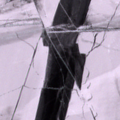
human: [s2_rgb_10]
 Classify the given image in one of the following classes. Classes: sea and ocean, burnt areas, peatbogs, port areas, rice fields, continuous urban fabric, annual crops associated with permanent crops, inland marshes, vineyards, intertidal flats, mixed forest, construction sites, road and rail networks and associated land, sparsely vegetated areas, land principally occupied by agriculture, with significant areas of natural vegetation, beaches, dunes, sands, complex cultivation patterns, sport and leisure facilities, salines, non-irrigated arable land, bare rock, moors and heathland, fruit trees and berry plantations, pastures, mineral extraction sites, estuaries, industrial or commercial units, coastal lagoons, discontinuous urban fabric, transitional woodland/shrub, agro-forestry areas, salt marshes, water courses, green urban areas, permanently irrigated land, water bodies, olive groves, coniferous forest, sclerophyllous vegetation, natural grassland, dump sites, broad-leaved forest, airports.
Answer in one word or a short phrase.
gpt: sea and ocean